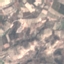
Label: PermanentCrop